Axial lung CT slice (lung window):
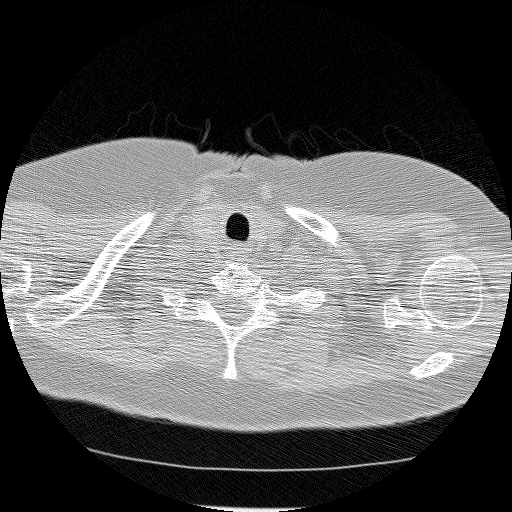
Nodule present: no